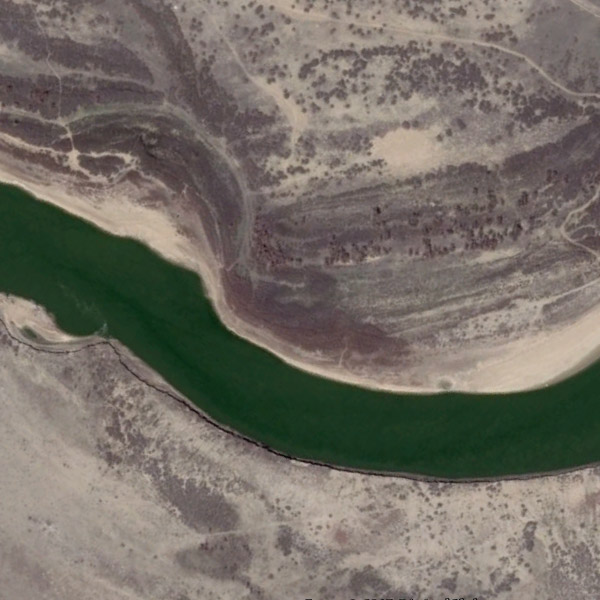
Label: River